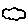
Label: cloud